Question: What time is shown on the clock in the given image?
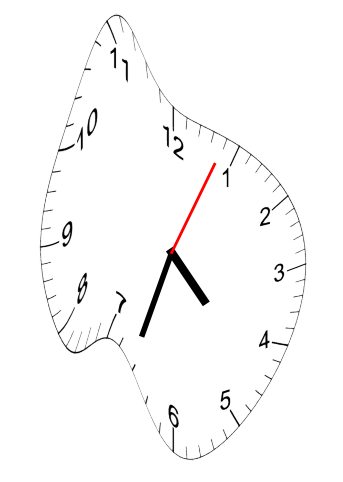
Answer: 04:33:04